Question: '''
//0, 1, 1, 2, 3, 5, 8, 13, 21, 34
//F(0) = 0,F(1) = 1, F(n) = F(n - 1) + F(n - 2)(n >= 2,nN*)
#include <stdio.h>
int Fibonacci(int n);
int get_int(void);
int main(void)
{
int n, i;
printf("Please enter the No. (<0 to quit) :
");
n = get_int();
while (scanf("%d", &n) == 1 && n > 0)
{
for (i = 1; i <= n; i++)
{
printf("%d ", Fibonacci(i));
}
printf("
");
}
printf("Done.
");
return 0;
}
int Fibonacci(int n)
{
if (n == 1)
{
return 0;
}
else if (n == 2)
{
return 1;
}
else if (n >= 3)
{
return Fibonacci(n - 1) + Fibonacci(n - 2);
}
}
int get_int(void)
{
int x;
while (scanf("%d", &x) != 1)
{
scanf("%*s");
printf("Please enter an integer number(>0):
");
}
while (getchar() != '
')
continue;
return x;
}
'''
input & output

As you can see in the picture, when I first enter 8. It does not run anything. Only if I enter 8 again, it could run smoothly. How to modify the code so that when I first enter 8 it could print?
## Update
Thanks, justANewbie. I have modified as follows:
'''
//F(0) = 0,F(1) = 1, F(n) = F(n - 1) + F(n - 2)(n >= 2,nN*)
#include <stdio.h>
int Fibonacci(int n);
int get_int(void);
int main(void)
{
int n, i;
printf("Please enter the No. (<0 to quit) :
");
n = get_int();
while (n > 0)
{
for (i = 1; i <= n; i++)
{
printf("%d ", Fibonacci(i));
}
printf("
");
}
printf("Done.
");
return 0;
}
int Fibonacci(int n)
{
if (n == 1)
{
return 0;
}
else if (n == 2)
{
return 1;
}
else if (n >= 3)
{
return Fibonacci(n - 1) + Fibonacci(n - 2);
}
}
int get_int(void)
{
int x;
while ((scanf("%d", &x)) != 1)
{
scanf("%*s");
printf("Please enter an integer number(>0):
");
}
while (getchar() != '
')
continue;
return x;
}
'''
The question before has been solved. However, a new problem arises like this:
<URL>
The output hasn't stop. What's the problem?
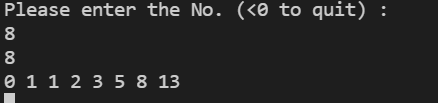
Answer: You declare: 'n = get_int();' which calls 'get_int()'. In 'get_int()' you ask your user input(by 'scanf("%*s");') as seen in here:
'''
int get_int(void)
{
int x;
while (scanf("%d", &x) != 1)
{
scanf("%*s"); // <-- you ask for user input in this line.
printf("Please enter an integer number(>0):
");
}
while (getchar() != '
')
continue;
return x;
}
'''
Then, you call 'scanf()' in 'main()' as seen in here:
'''
int main(void)
{
int n, i;
printf("Please enter the No. (<0 to quit) :
");
n = get_int();
while (scanf("%d", &n) /* <-- here */ == 1 && n > 0)
{
for (i = 1; i <= n; i++)
{
printf("%d ", Fibonacci(i));
}
printf("
");
}
printf("Done.
");
return 0;
}
'''
So you ask for user input 2 times and that cause your error.